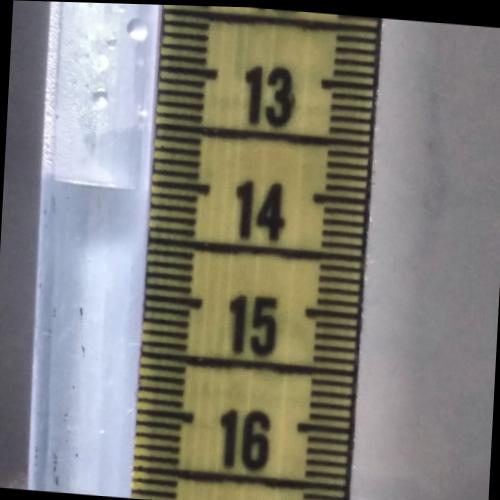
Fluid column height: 14.1 cm